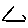
Label: triangle